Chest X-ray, AP view. Patient: 52 years old, sex M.
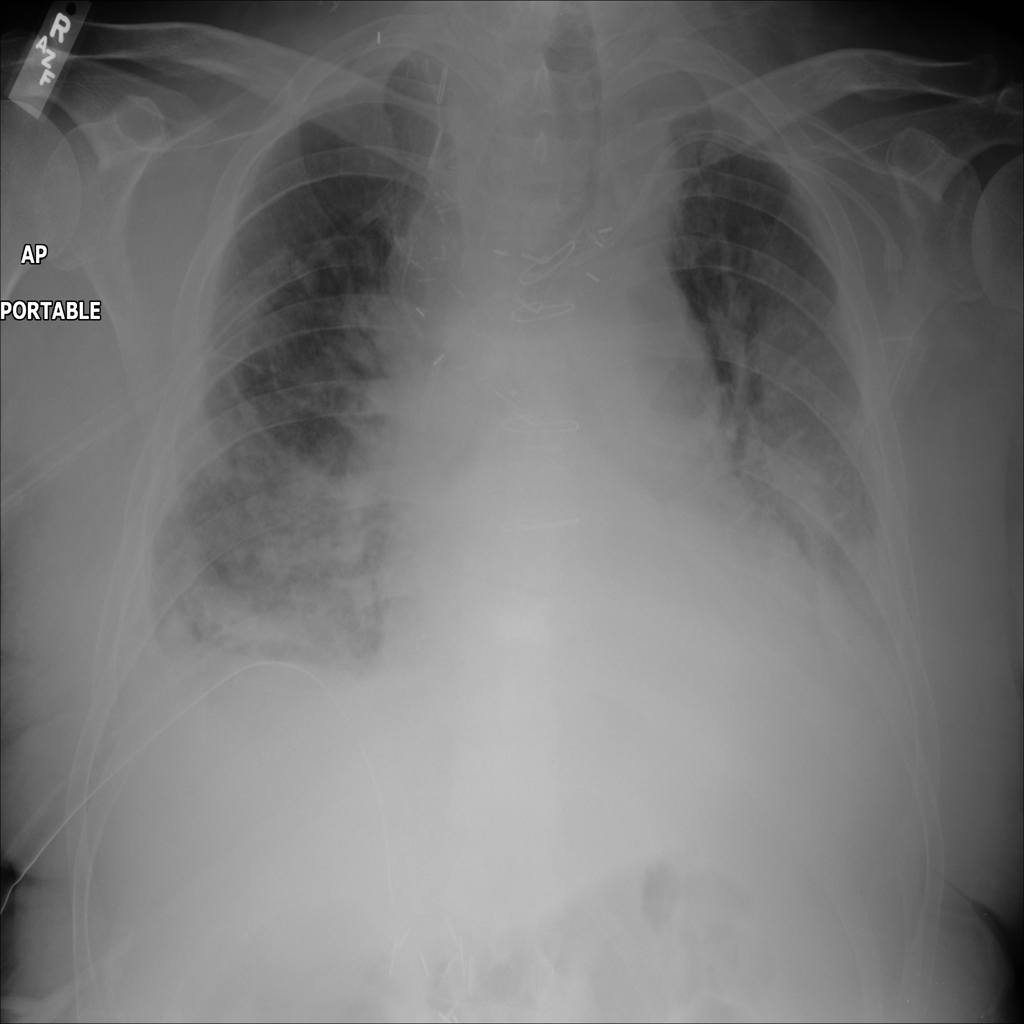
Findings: Infiltration